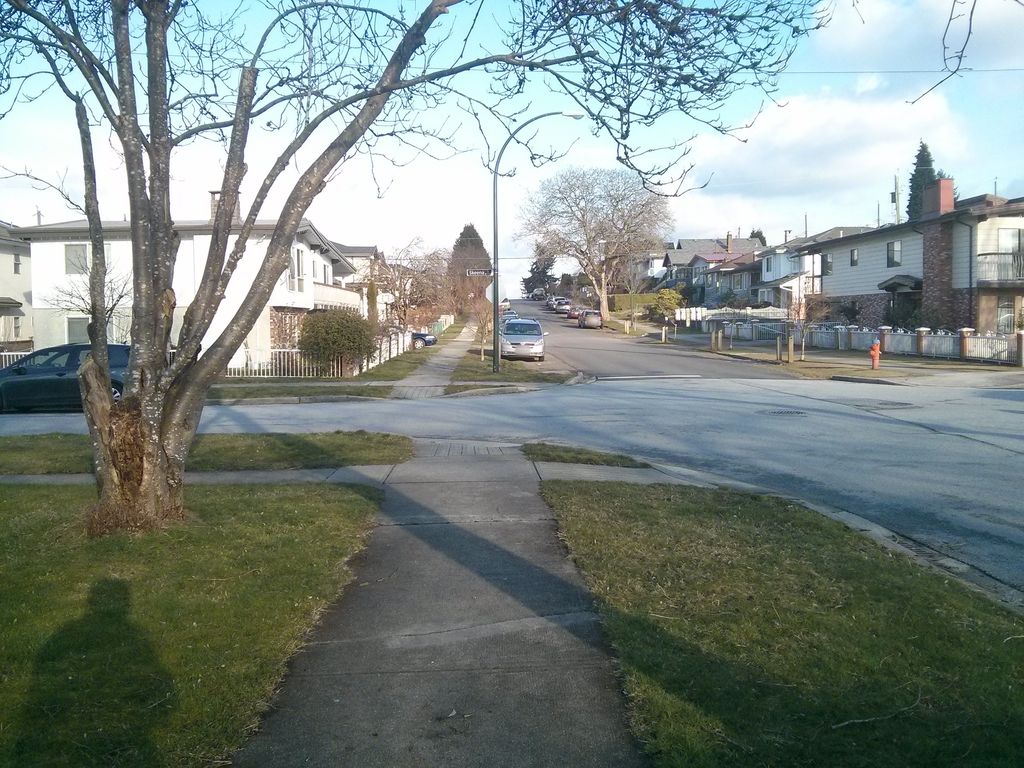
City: vancouver